Field crop: maize
Growth stage: 2
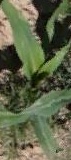
Species: maize